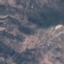
Land use / land cover class: HerbaceousVegetation